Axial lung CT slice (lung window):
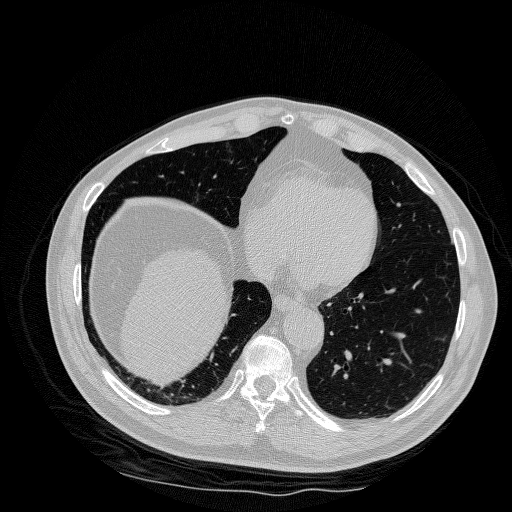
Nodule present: no